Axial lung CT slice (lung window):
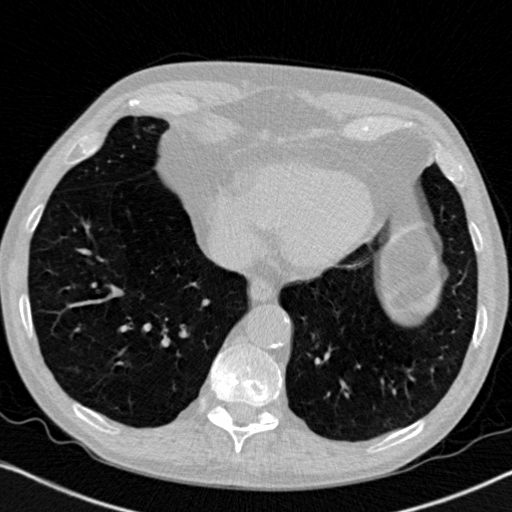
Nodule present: no